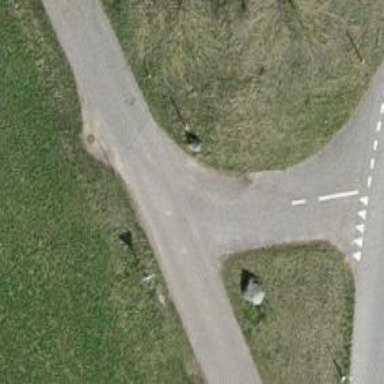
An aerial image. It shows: Unclassified paved road with grade 1 tracktype.